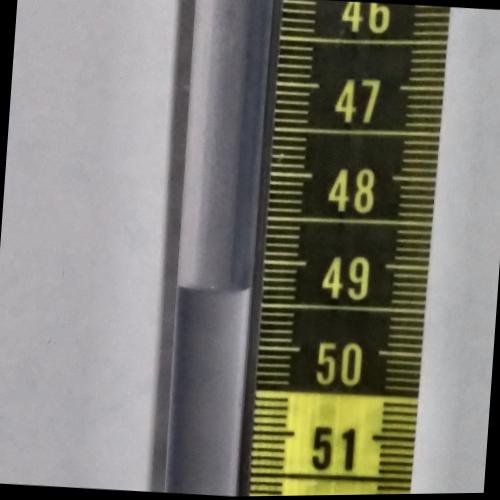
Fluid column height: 49.3 cm